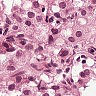
Metastatic tissue present: yes